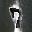
Label: 7